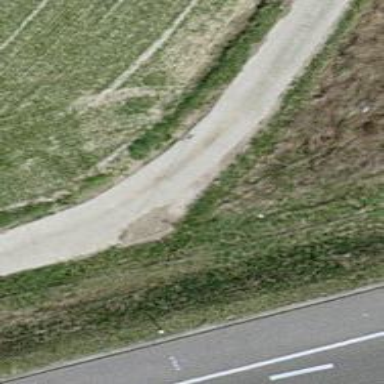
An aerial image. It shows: Well-maintained track road of grade 1.